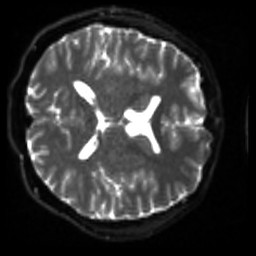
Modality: sbref
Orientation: axial
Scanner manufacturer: siemens
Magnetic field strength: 3 T
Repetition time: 4 s
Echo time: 0.0594 s